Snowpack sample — Loveland Pass, Silver Plume, Colorado, USA (12/14/25, 10:50 AM MST)
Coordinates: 39.664, -105.882
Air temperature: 36 °F
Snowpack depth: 67 cm
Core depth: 20 cm
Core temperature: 46.4 °F
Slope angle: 6°, slope face: 326°
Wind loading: low
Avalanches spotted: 0
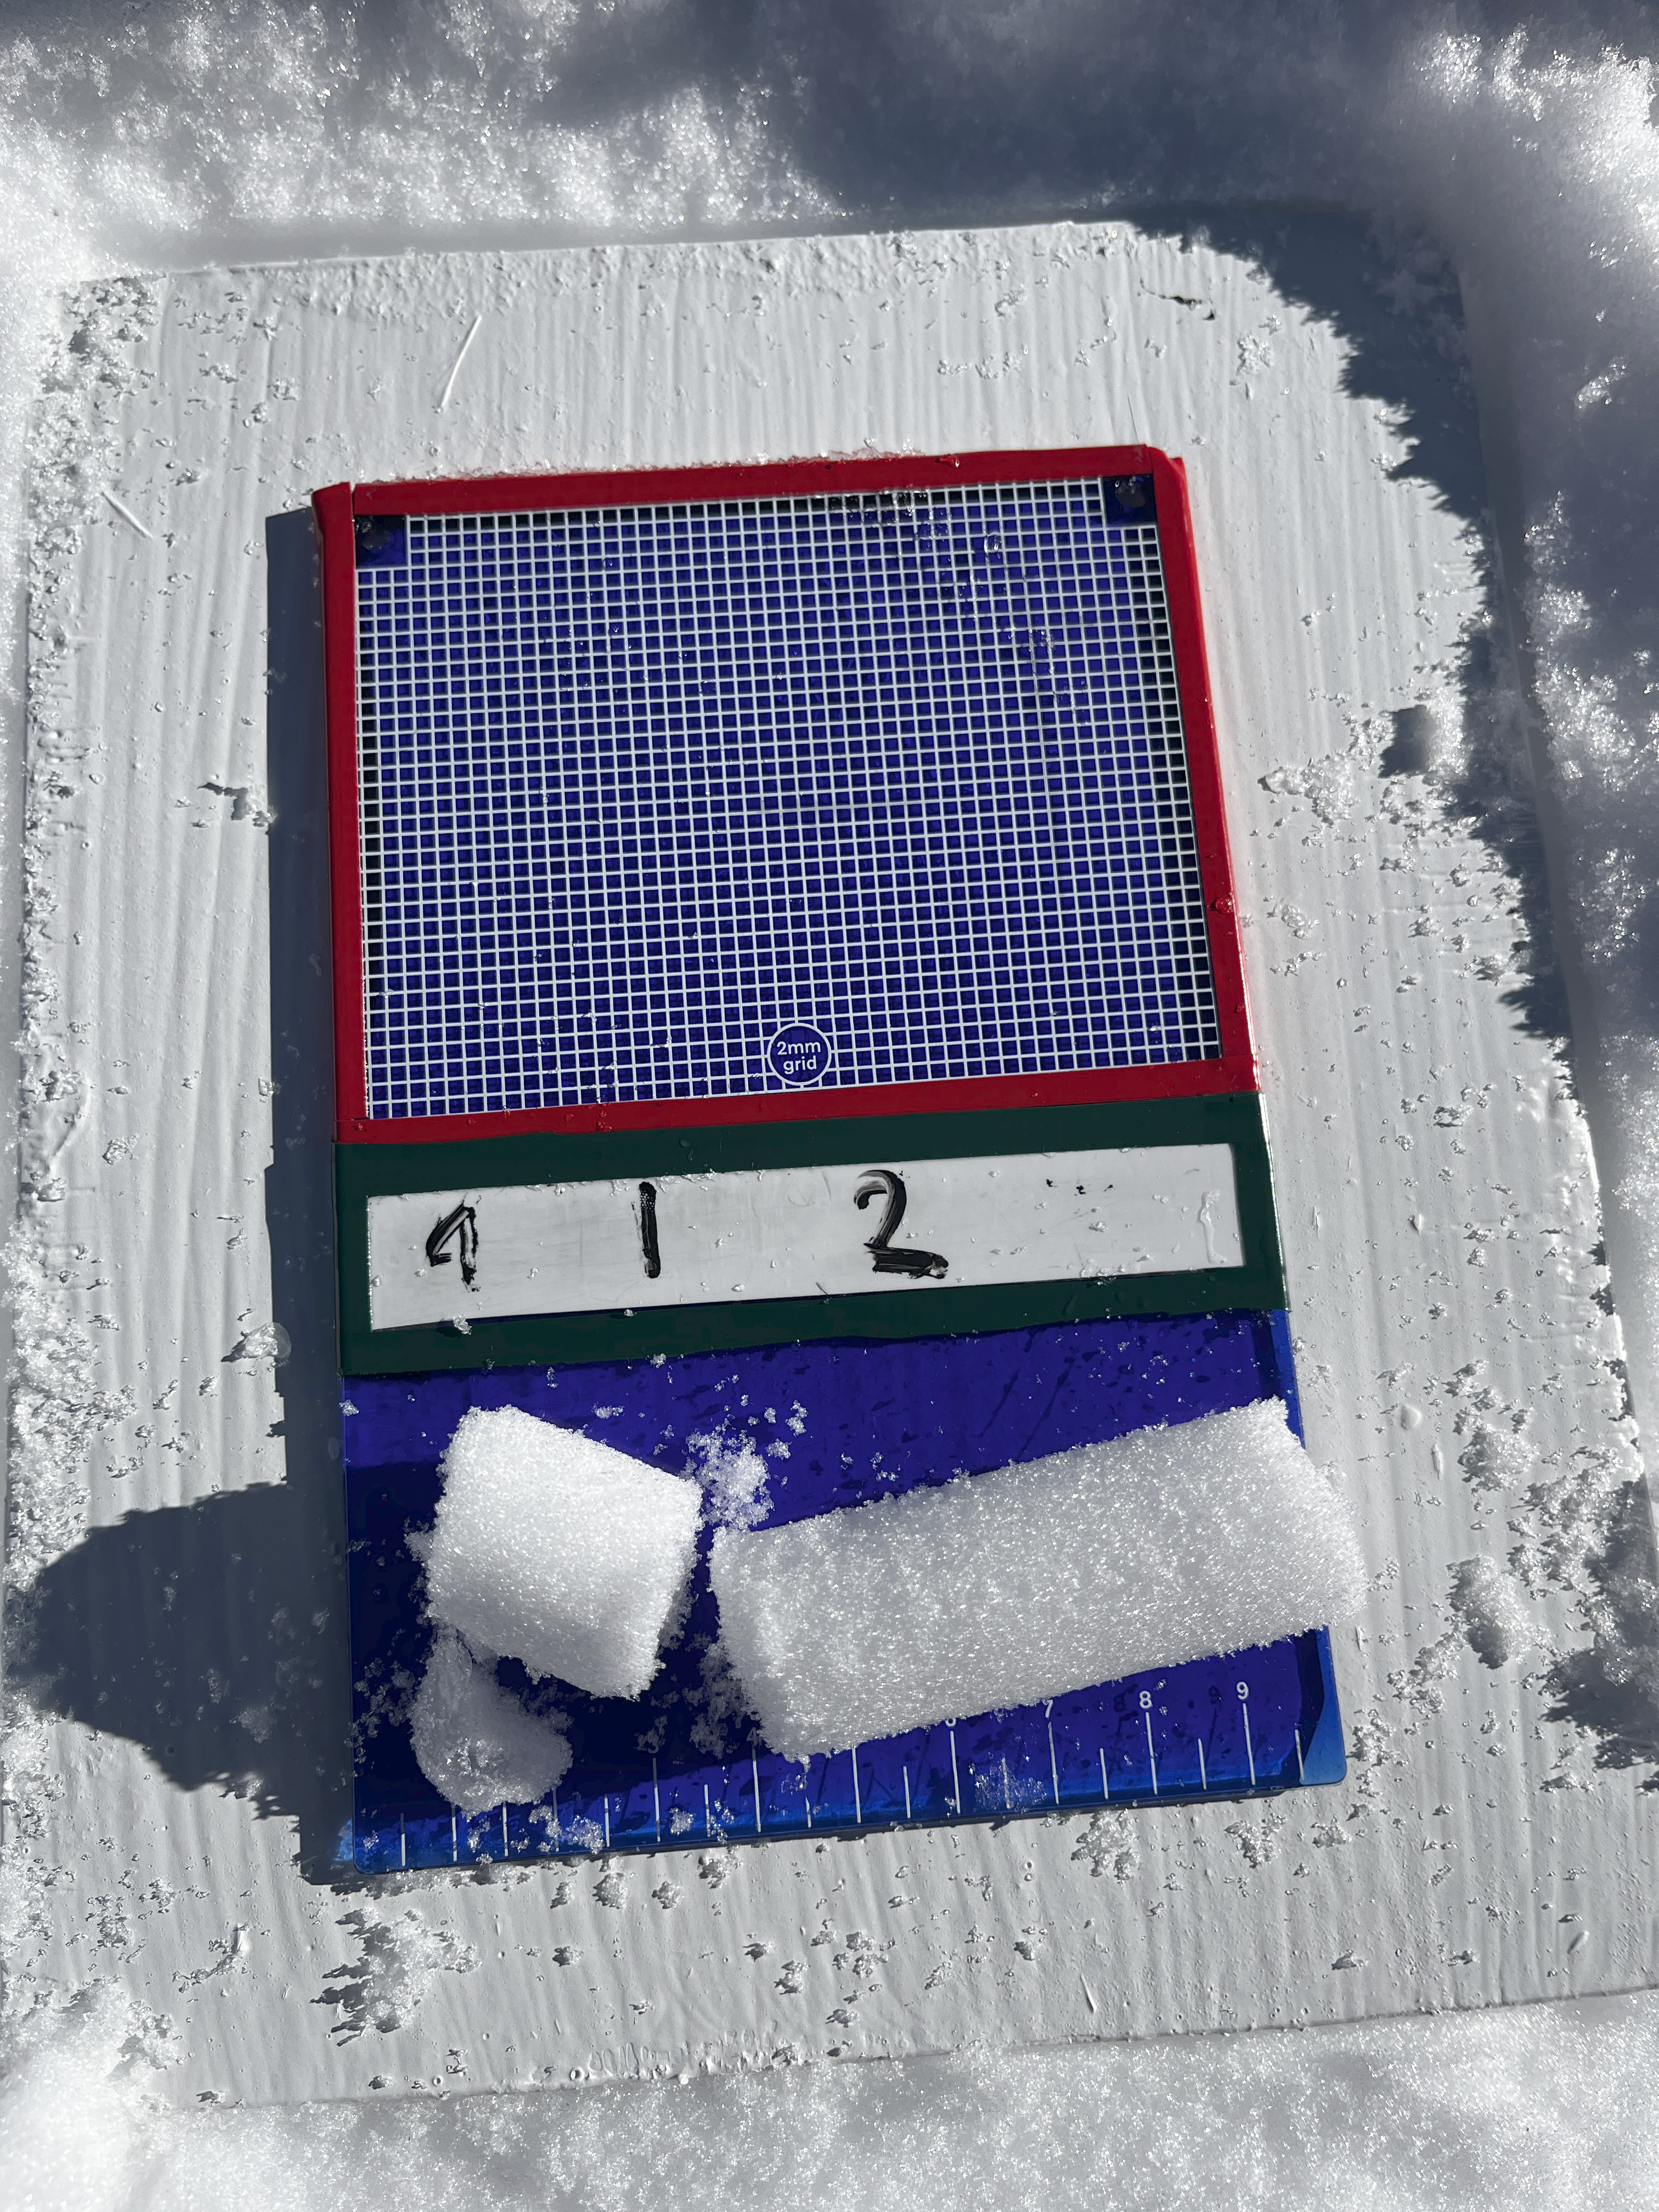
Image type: crystal_card
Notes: No avalanches spotted, very late start to the season with minimal snowpack